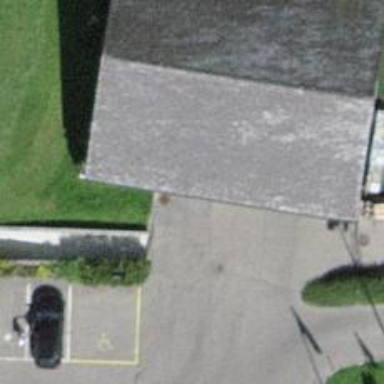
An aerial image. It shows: Charging station.